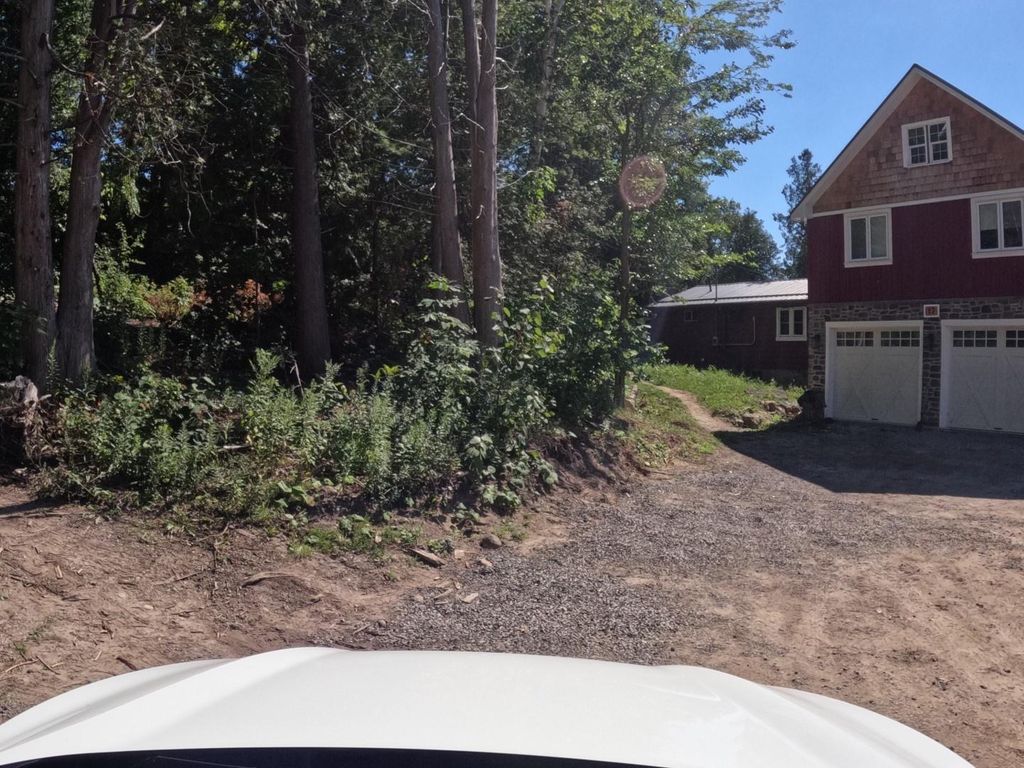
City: kitchener-waterloo